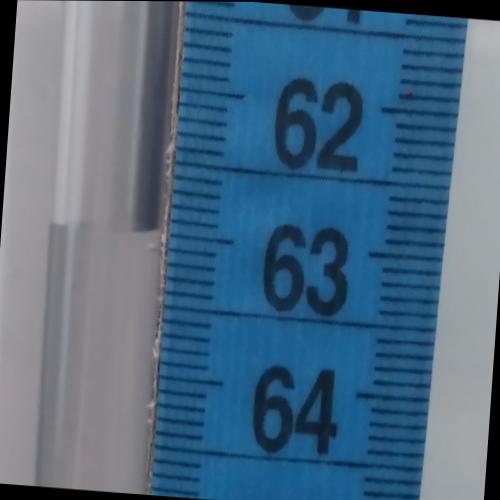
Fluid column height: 63.0 cm